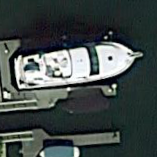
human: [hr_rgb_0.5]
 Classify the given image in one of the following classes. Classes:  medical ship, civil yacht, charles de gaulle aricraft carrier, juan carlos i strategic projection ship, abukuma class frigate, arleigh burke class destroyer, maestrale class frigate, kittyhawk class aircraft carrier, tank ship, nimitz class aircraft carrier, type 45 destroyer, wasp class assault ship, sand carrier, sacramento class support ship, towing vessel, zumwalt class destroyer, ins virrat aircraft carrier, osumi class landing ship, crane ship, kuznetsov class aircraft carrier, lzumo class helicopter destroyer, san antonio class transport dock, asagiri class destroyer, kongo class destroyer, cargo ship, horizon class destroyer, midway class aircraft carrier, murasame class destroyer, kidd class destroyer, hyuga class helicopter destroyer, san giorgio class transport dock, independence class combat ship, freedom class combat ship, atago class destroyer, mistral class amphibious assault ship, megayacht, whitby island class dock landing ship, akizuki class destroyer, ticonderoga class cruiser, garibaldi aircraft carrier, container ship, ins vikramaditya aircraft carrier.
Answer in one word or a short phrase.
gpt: Civil yacht